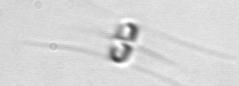
Label: Chaetoceros_similis